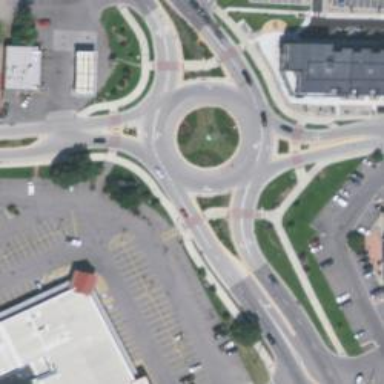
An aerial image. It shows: Primary highway intersecting roundabout.